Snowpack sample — Loveland Pass, Silver Plume, Colorado, USA (2/11/26, 12:00 PM MST)
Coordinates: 39.663, -105.886
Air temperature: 35 °F
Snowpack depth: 82 cm
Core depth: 40 cm
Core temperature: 23 °F
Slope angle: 13°, slope face: 12°
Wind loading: high
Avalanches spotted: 1
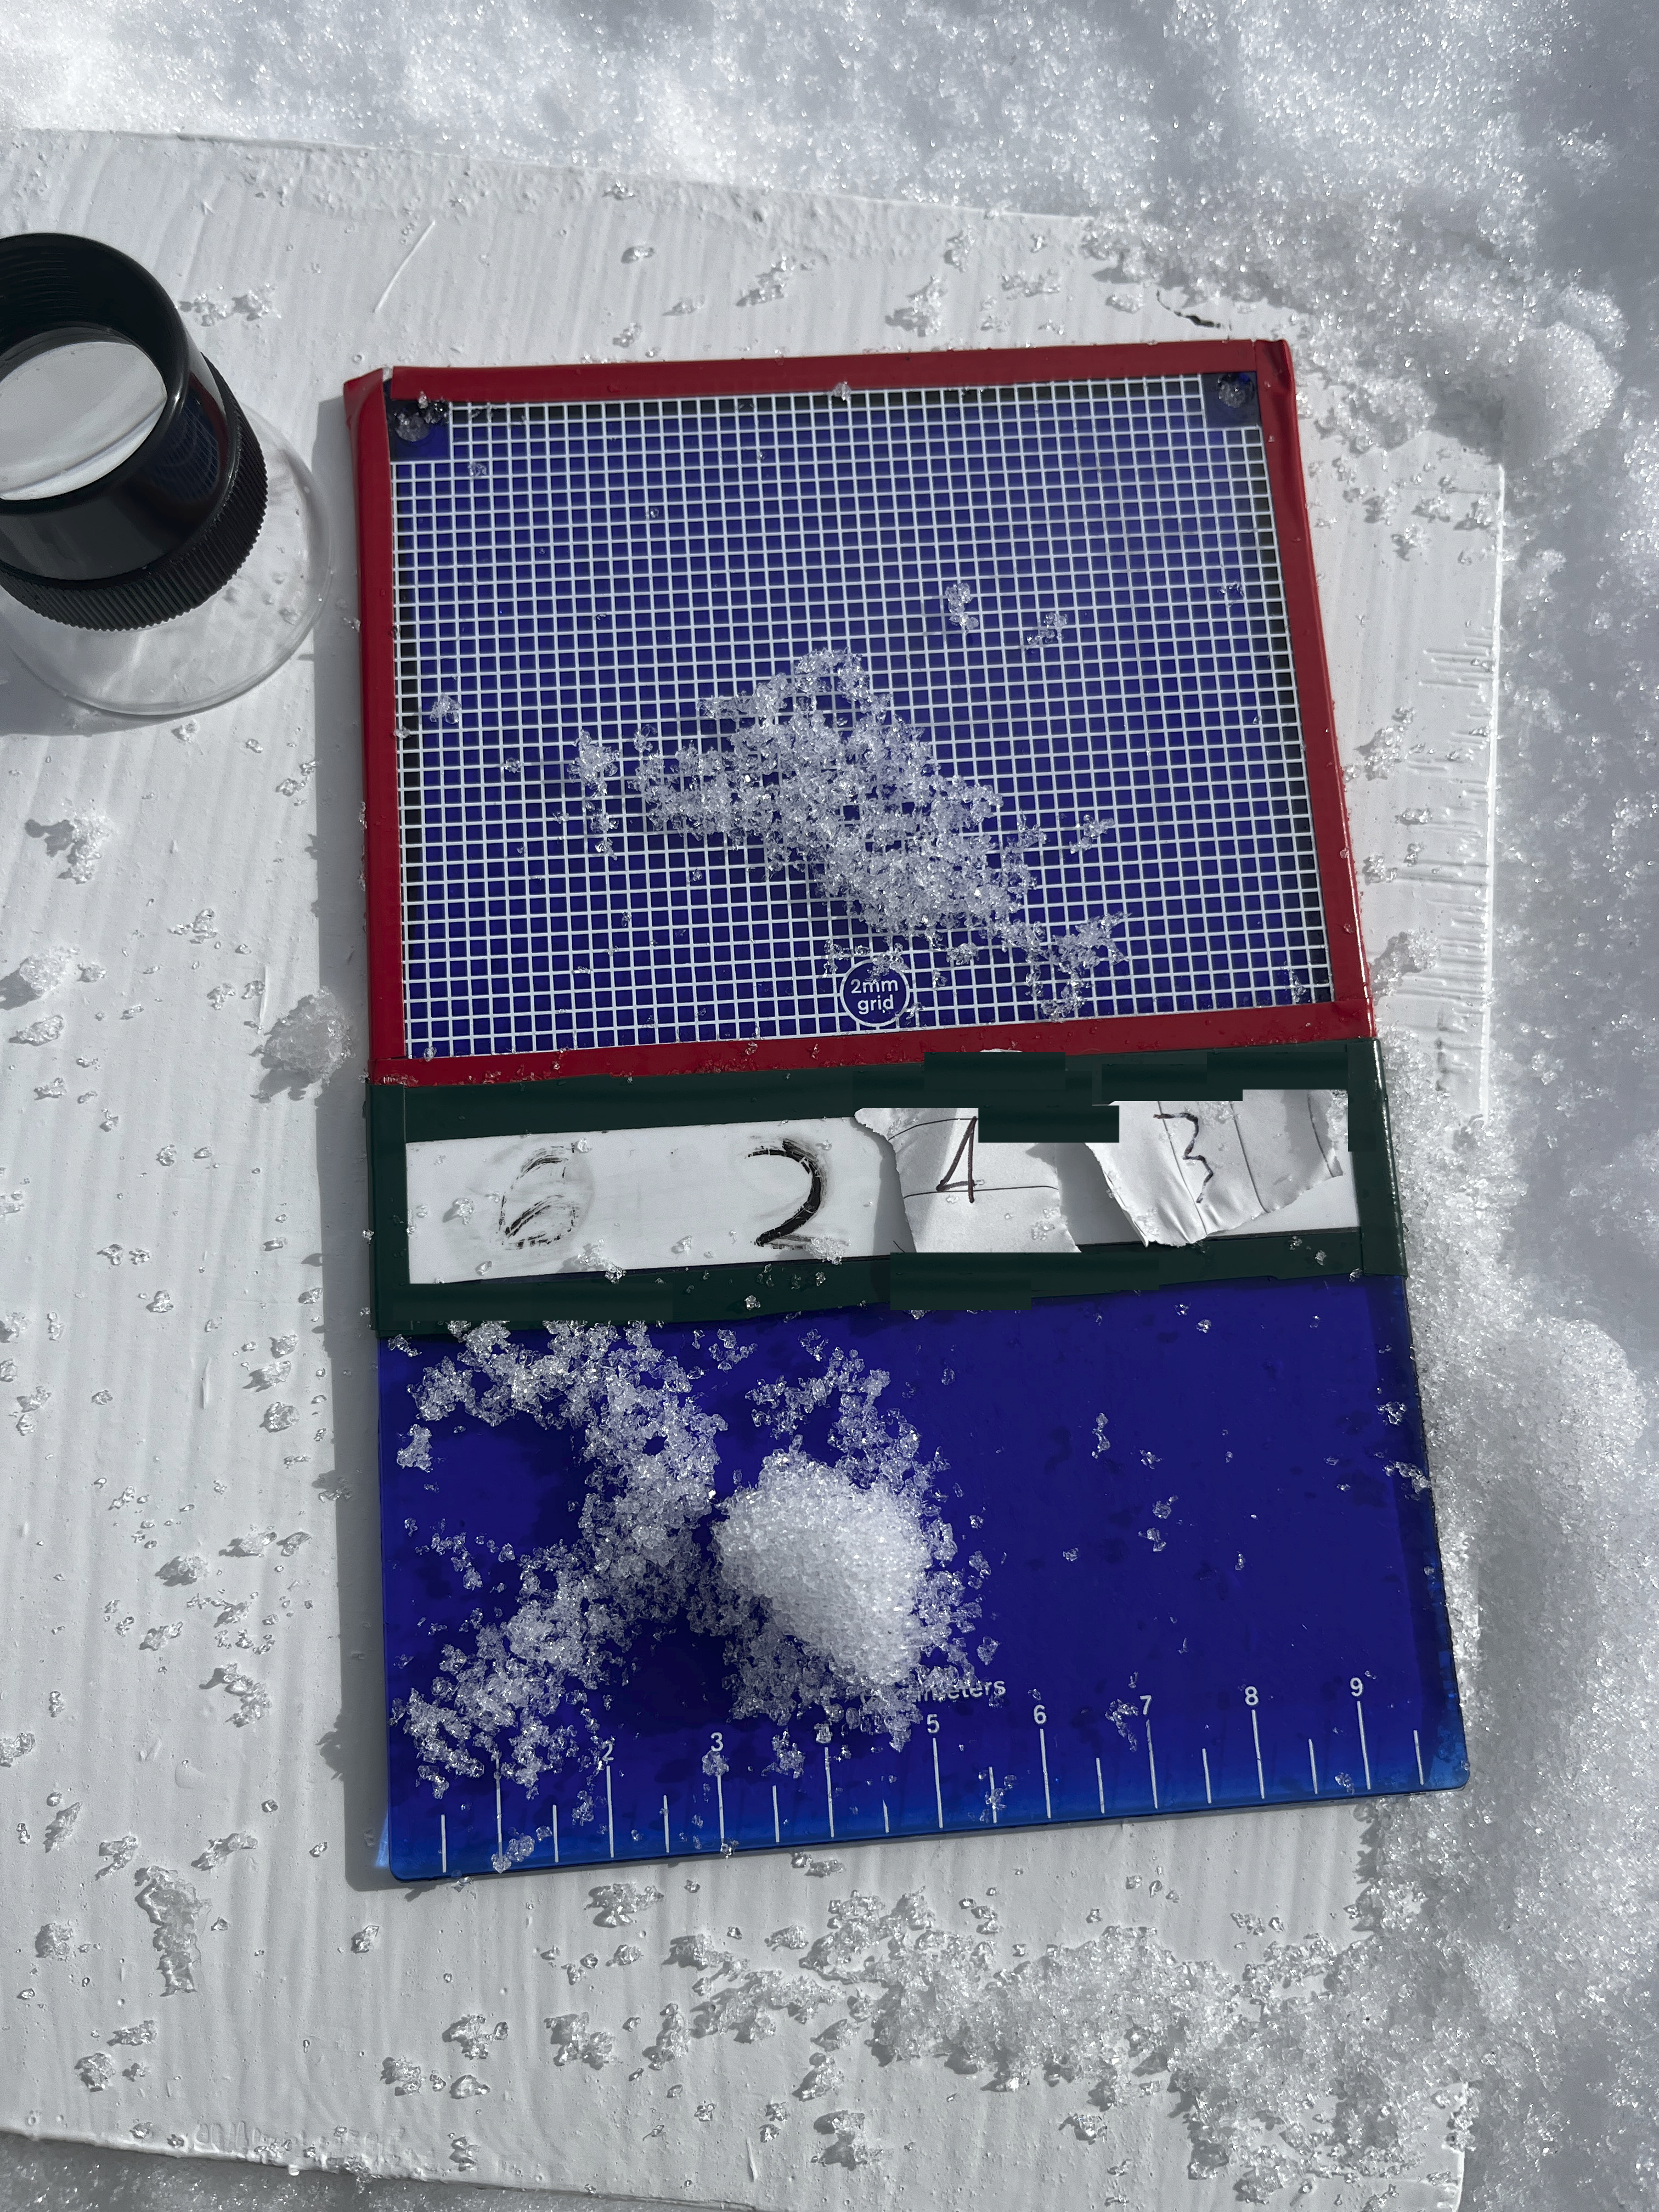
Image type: crystal_card
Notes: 1 small avalanche spotted on the north side of the bowl, lots of wind loading